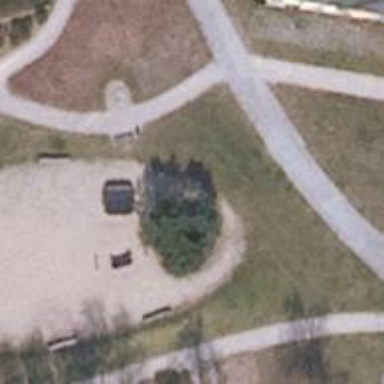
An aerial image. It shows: Playground area for leisure activities on the land.